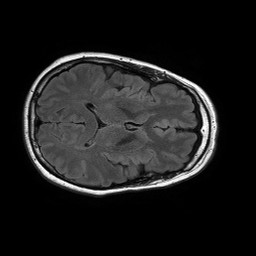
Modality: FLAIR
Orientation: axial
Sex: female
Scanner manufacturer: philips
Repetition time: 11 s
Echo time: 0.125 s